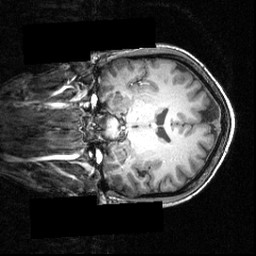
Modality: T1w
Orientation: coronal
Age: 28
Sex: male
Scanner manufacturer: siemens
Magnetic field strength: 3.951 T
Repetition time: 1.5 s
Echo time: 0.00335 s